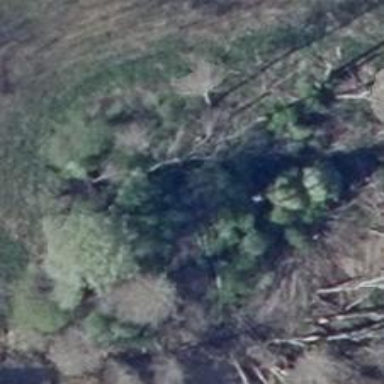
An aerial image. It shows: Woodland consisting of broadleaved trees.